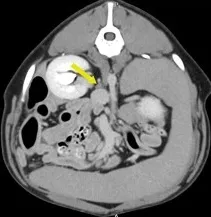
(A) Pre-operative contrast enhanced computed tomography axial image of the right adrenal gland (arrow) with the corresponding phrenicoabdominal vein.
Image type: radiology (ct)